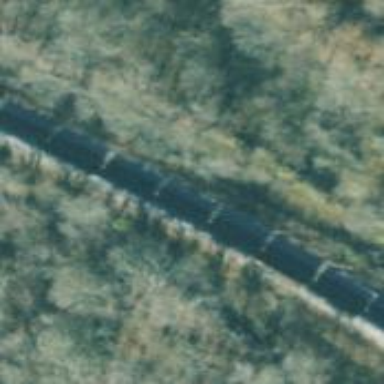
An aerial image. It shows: Railway track.